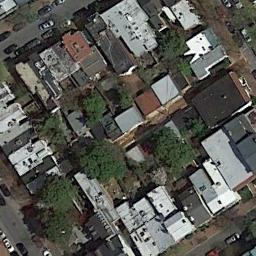
Label: residential